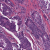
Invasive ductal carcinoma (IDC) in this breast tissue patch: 1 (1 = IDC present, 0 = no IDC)